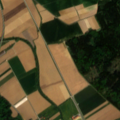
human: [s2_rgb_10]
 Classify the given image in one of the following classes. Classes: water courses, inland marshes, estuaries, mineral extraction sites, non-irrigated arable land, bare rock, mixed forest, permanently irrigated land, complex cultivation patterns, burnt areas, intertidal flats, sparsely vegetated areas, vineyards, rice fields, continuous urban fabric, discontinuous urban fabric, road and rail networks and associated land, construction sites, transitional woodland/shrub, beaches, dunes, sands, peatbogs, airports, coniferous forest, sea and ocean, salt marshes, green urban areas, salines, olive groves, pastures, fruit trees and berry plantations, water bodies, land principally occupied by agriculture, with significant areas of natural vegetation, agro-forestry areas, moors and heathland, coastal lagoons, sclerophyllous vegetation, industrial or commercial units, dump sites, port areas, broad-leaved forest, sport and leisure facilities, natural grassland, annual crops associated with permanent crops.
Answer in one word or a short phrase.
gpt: discontinuous urban fabric, non-irrigated arable land, broad-leaved forest, mixed forest